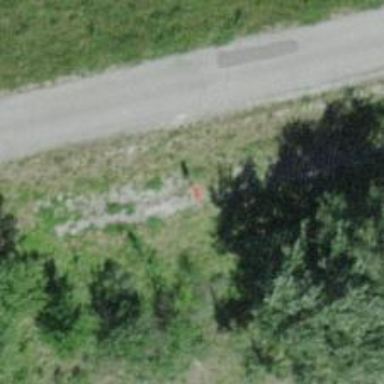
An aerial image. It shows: View of pole with roofed pipeline marker.